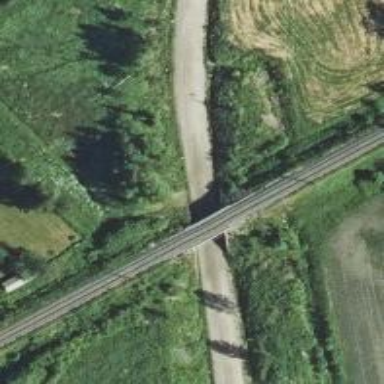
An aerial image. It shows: Continuous rail railway with electrified contact line.